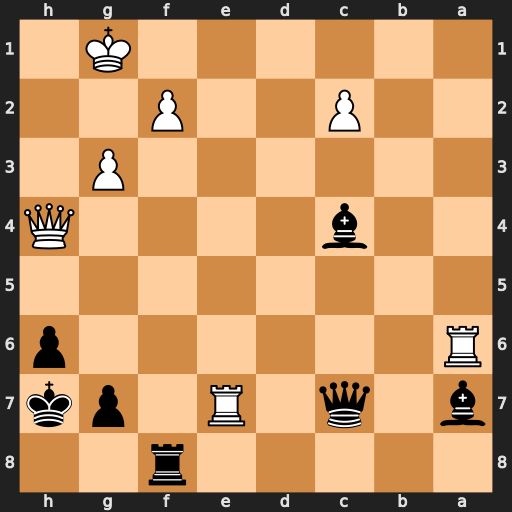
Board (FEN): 5r2/b1q1R1pk/R6p/8/2b4Q/6P1/2P2P2/6K1
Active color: b
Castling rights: -
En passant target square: -
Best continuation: Bxf2+ Kg2 Bd5+ Kh3 Qc8+